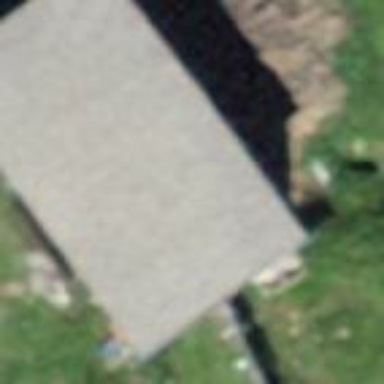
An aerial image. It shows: Simple house.